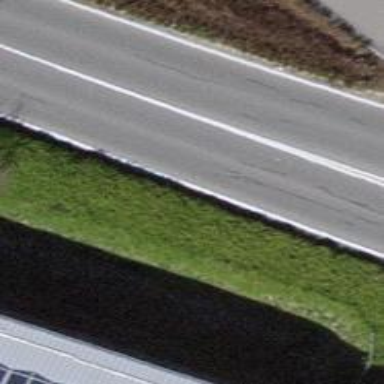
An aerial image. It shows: Asphalt road classified as primary highway.